Question: I prepared a project with Asp.net MVC at work with my work pc. But i have to open it on my own computer. I'm trying to run it but It doesn't work and i get a lot of errors. How can i open and run this project? Can you help me please :( It is shown in the picture

: I found out that it is because my home computer doesn't have the same version of .net sdk as my work computer. I resolved it.
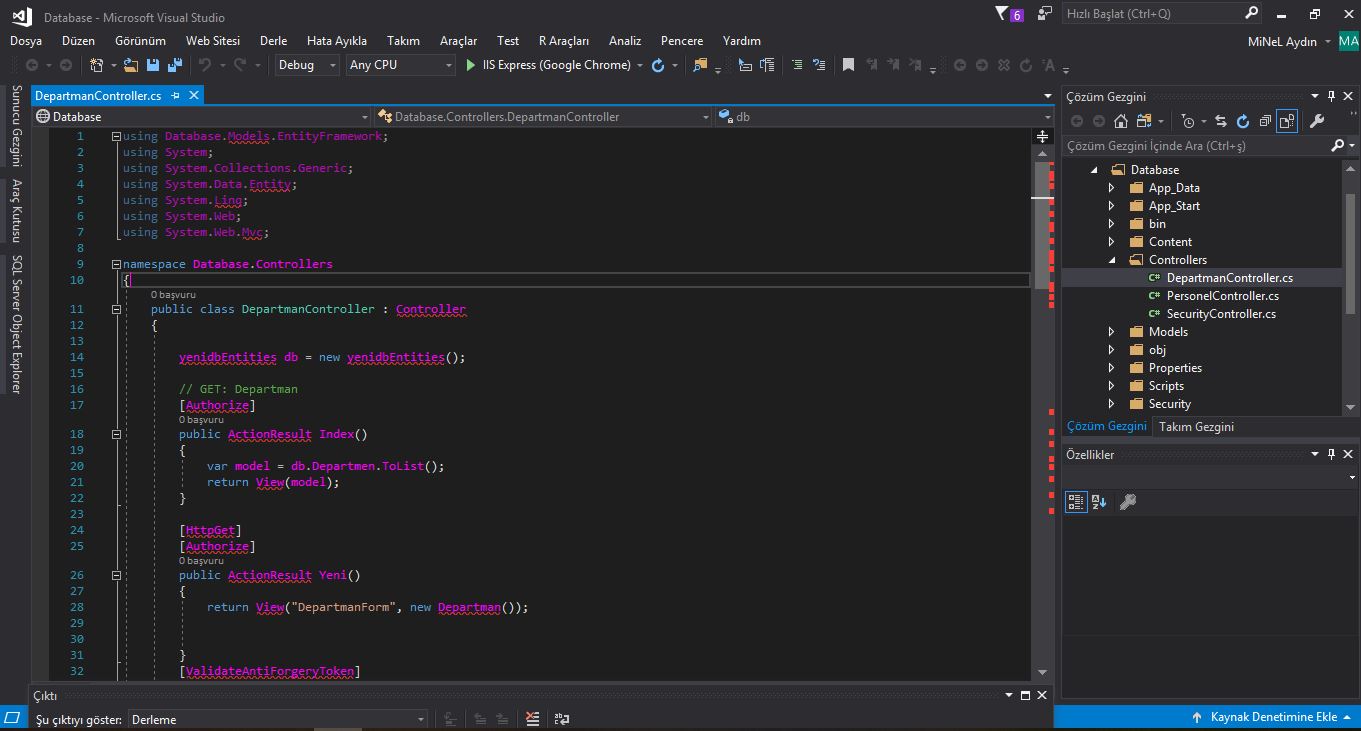
Answer: The fact that 'System.Linq' is red lined tells me your home computer doesn't have the same version of .net sdk as your work computer.